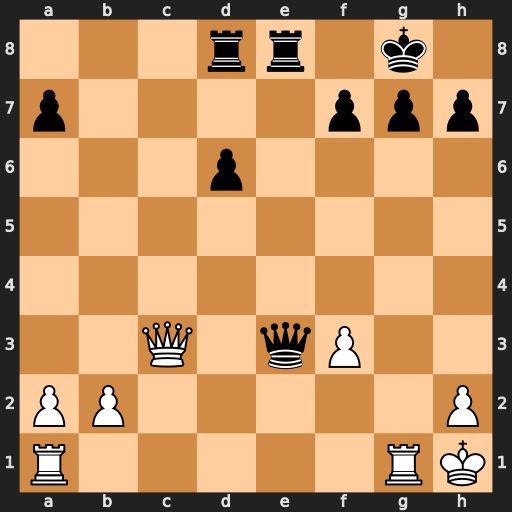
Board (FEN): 3rr1k1/p4ppp/3p4/8/8/2Q1qP2/PP5P/R5RK
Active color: w
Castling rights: -
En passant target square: -
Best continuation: Qxg7#